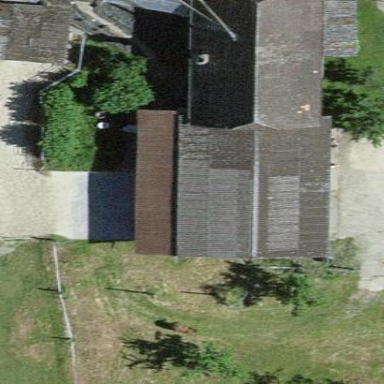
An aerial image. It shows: Rural barn.